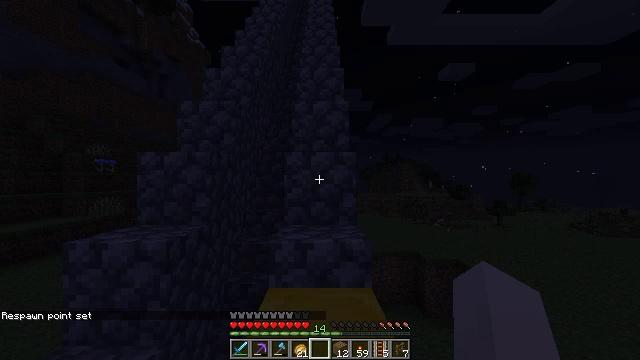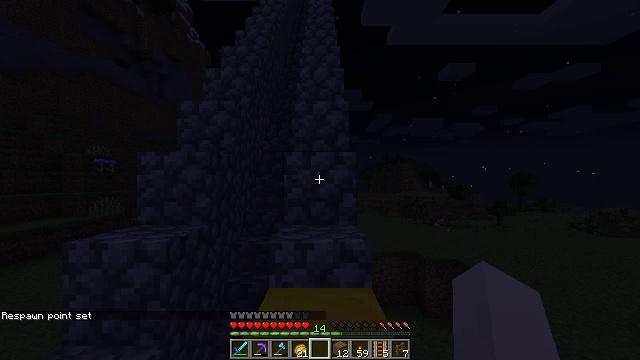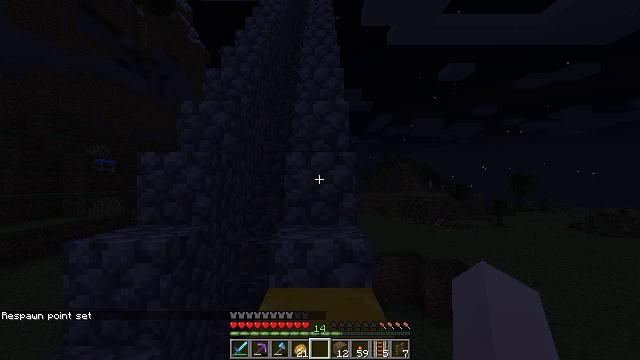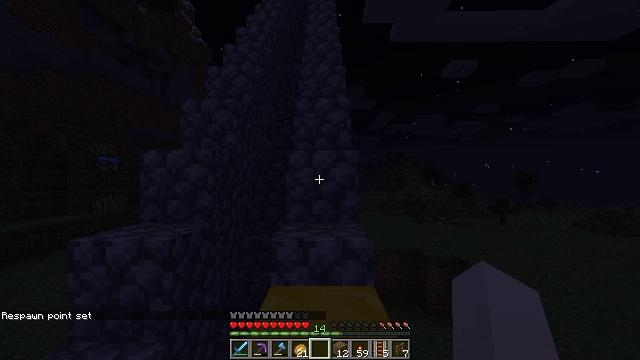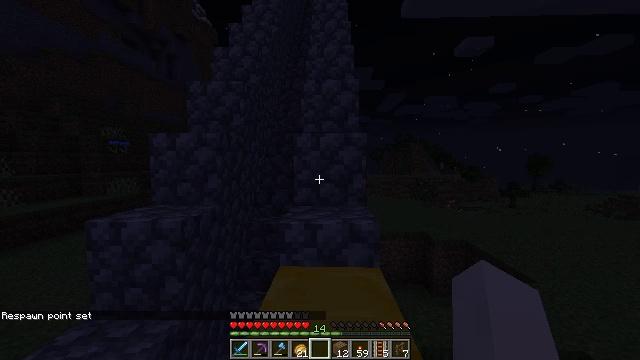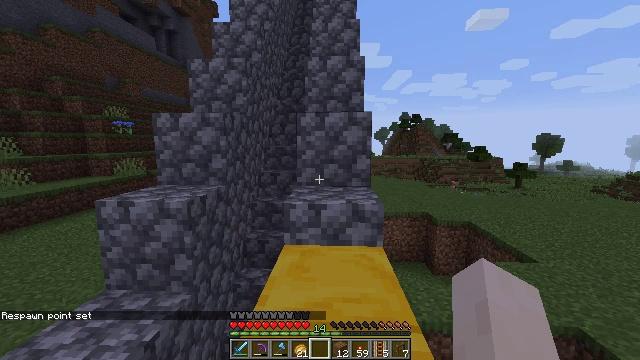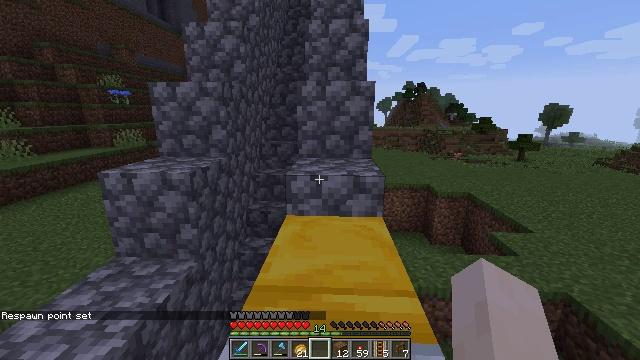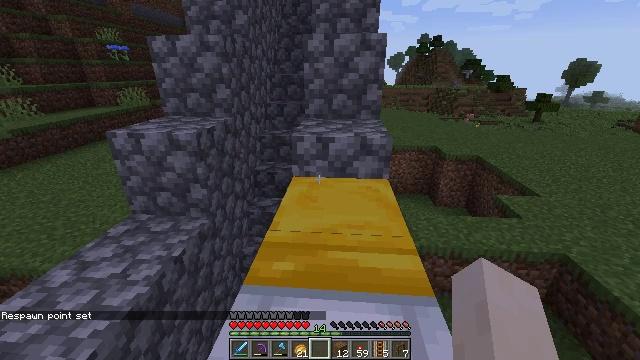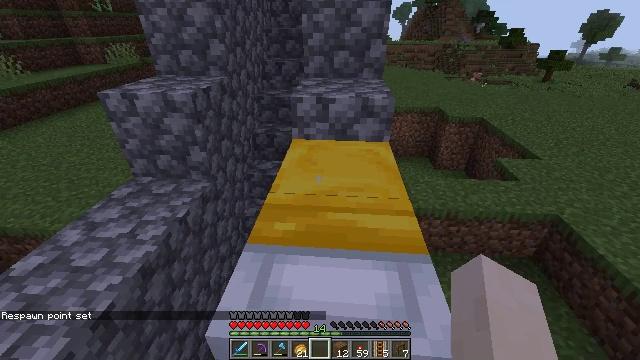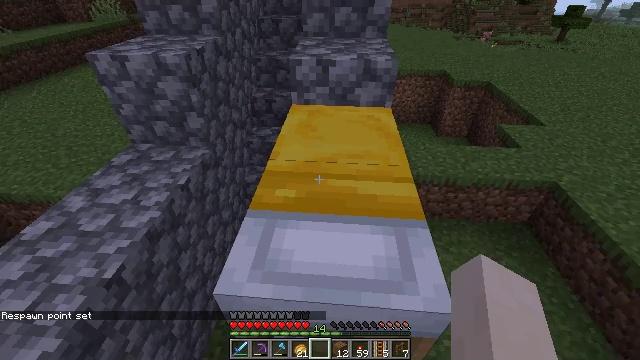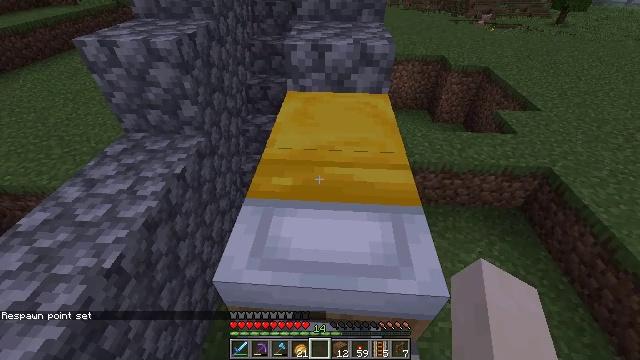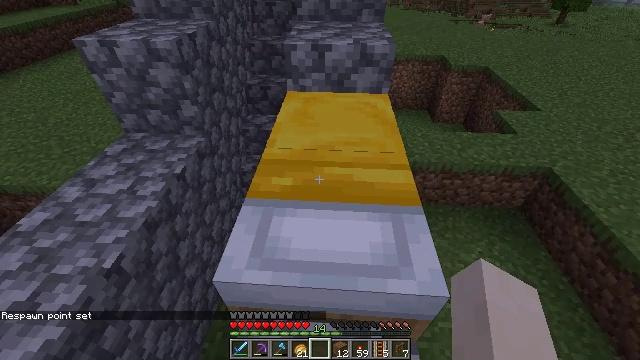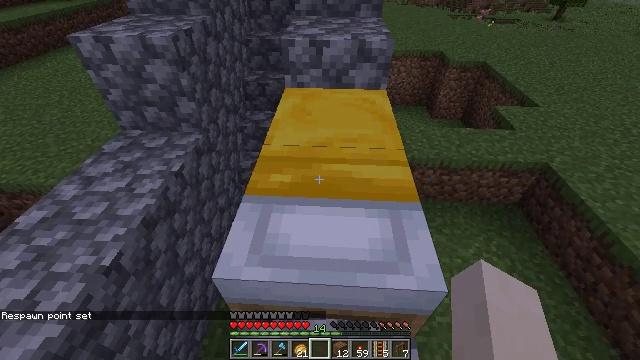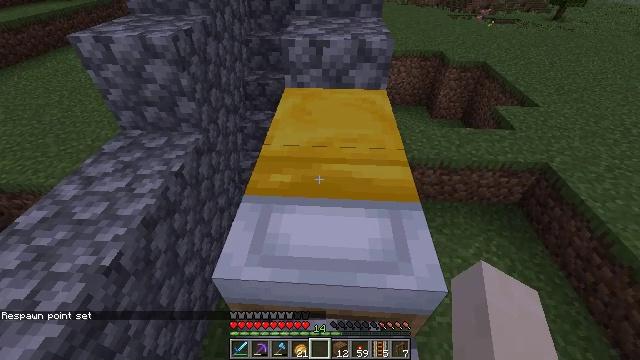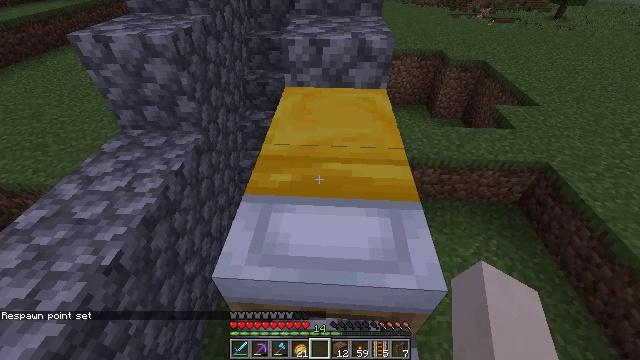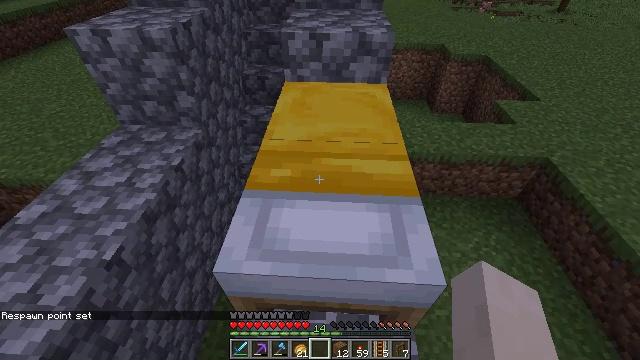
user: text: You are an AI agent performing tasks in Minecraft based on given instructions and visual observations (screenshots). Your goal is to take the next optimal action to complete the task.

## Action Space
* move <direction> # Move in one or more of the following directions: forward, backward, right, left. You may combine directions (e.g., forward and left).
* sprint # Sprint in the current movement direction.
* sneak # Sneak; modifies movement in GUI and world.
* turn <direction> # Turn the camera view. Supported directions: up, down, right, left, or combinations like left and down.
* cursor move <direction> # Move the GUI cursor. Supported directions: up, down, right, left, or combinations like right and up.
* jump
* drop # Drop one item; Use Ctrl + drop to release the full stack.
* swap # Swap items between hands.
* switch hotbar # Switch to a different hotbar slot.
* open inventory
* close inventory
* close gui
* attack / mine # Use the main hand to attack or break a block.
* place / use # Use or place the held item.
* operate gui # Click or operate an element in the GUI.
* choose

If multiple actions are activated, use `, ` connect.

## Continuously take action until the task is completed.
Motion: motion action
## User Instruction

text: Collect the yellow bed from its place.
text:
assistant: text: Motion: no_op
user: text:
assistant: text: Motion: no_op
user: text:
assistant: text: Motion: no_op
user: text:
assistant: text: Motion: turn left and down
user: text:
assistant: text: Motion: turn down
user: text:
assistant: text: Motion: turn down
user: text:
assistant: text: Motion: turn left and down
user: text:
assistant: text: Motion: turn down
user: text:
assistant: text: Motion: turn down
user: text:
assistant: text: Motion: turn down
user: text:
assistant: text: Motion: no_op
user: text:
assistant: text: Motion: no_op
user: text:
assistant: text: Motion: no_op
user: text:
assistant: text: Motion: no_op
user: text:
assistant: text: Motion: turn down
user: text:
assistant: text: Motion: turn down
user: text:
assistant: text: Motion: turn down
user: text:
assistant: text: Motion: attack / mine
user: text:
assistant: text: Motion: attack / mine
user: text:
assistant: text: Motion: attack / mine
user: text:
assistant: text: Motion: attack / mine
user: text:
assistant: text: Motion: attack / mine
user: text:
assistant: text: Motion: attack / mine
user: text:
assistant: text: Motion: attack / mine
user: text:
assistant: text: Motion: attack / mine
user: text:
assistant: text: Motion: attack / mine
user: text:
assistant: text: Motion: attack / mine
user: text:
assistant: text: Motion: attack / mine